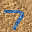
Label: 7